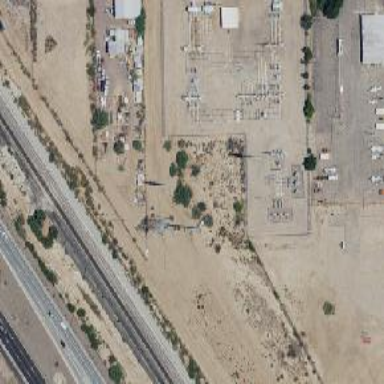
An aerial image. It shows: Outdoor distribution substation.